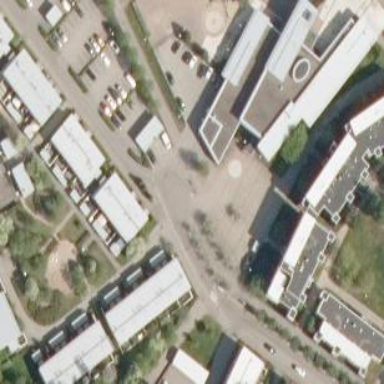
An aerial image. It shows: Pedestrian square paved with paving stones.